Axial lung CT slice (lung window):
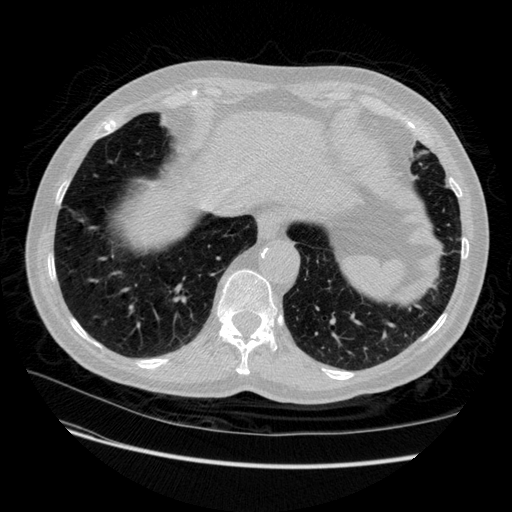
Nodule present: no